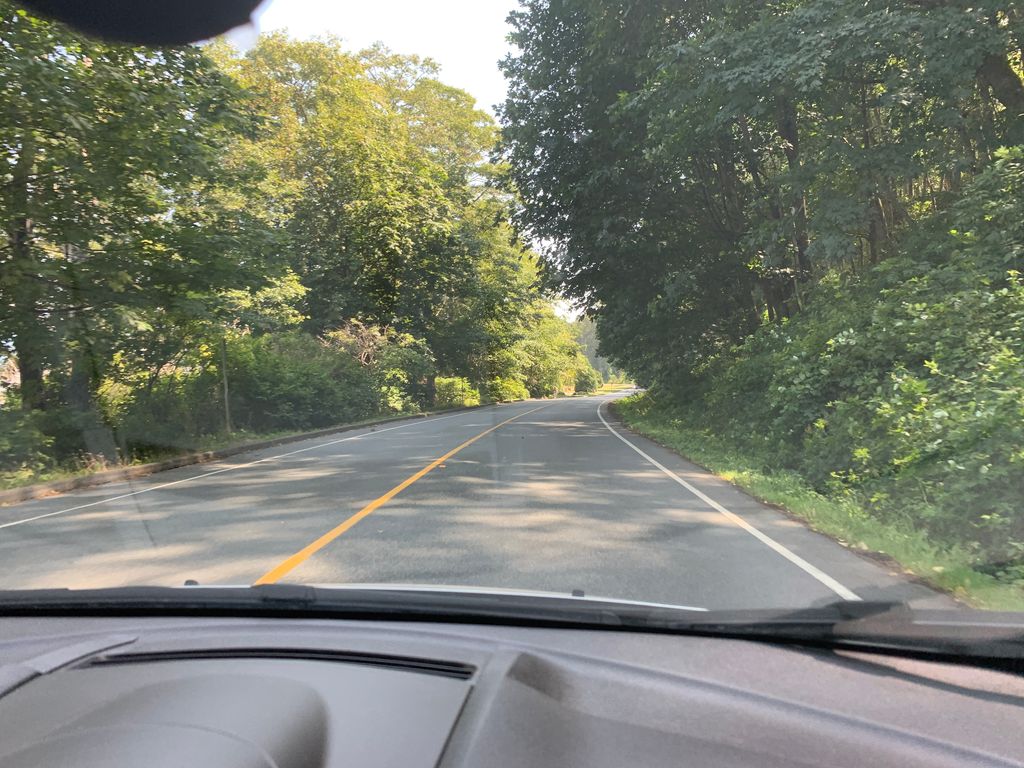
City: vancouver